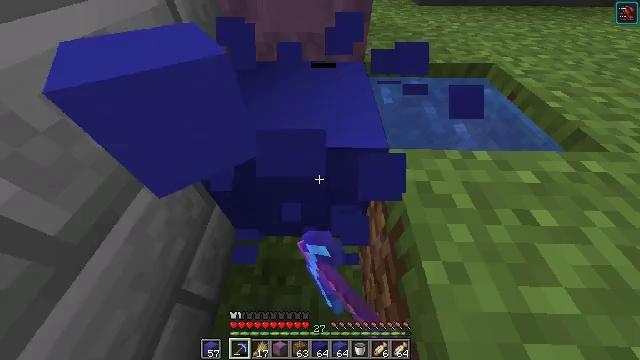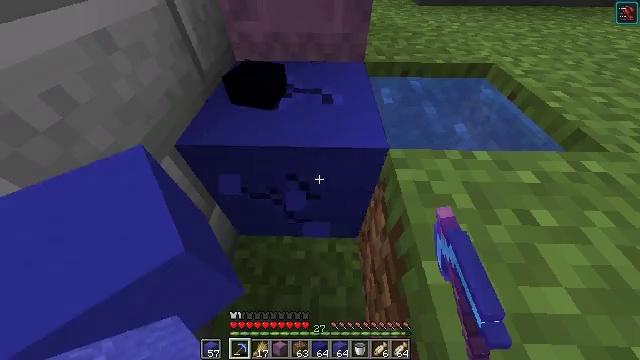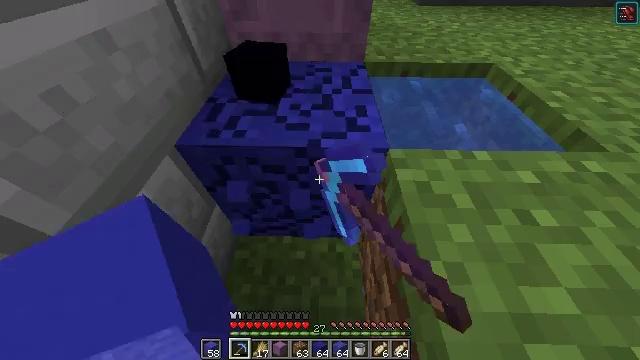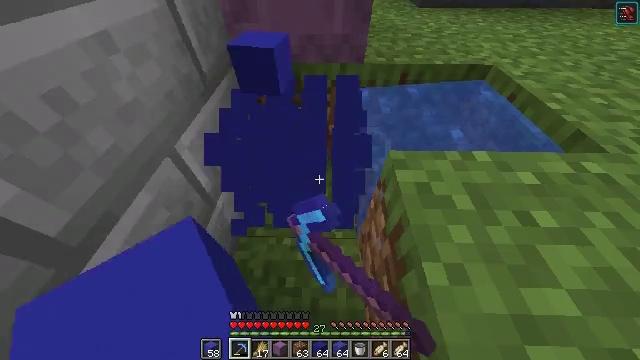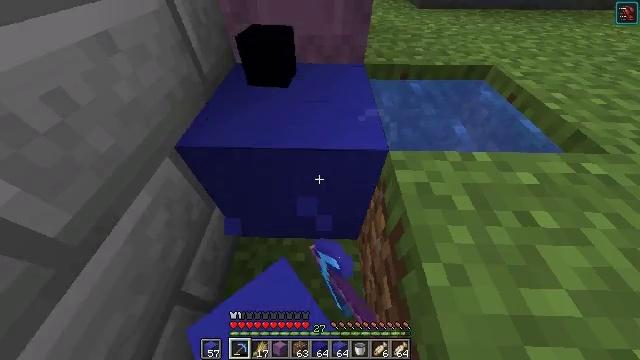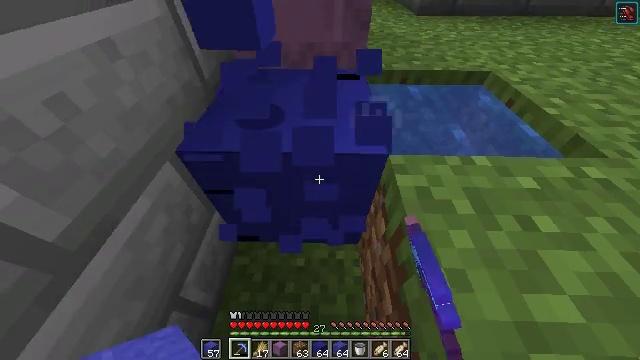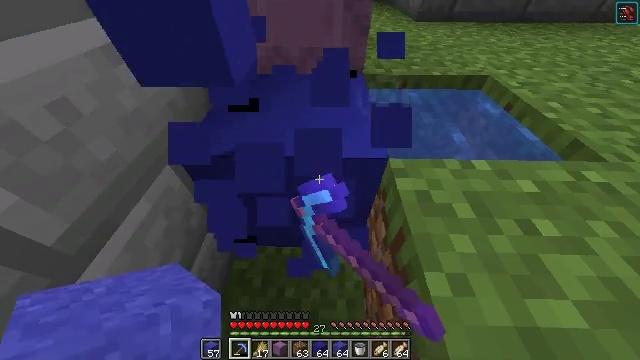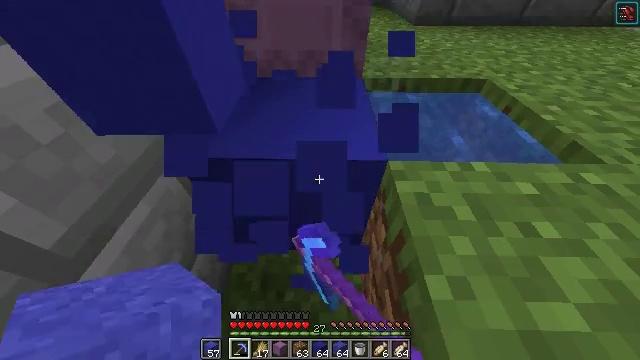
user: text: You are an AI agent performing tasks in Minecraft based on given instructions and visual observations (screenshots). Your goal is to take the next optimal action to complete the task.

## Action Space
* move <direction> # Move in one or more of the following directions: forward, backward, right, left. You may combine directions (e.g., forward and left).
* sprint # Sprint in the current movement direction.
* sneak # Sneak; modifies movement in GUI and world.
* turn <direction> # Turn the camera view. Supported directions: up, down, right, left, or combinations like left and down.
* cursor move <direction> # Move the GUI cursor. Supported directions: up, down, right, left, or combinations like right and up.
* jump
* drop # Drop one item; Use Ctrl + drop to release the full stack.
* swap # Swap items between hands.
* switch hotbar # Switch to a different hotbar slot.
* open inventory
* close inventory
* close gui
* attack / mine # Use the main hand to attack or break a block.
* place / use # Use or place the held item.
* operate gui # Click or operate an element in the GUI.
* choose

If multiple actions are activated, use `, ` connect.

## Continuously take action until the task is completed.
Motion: motion action
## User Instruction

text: Mine the blue concrete block.
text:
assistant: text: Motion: attack / mine and use / place
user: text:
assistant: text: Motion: attack / mine and use / place
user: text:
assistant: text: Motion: attack / mine and use / place
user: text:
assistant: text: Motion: attack / mine and use / place
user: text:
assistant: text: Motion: turn up, attack / mine and use / place
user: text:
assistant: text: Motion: turn up, attack / mine and use / place
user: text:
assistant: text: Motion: attack / mine and use / place
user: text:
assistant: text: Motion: attack / mine and use / place